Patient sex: F
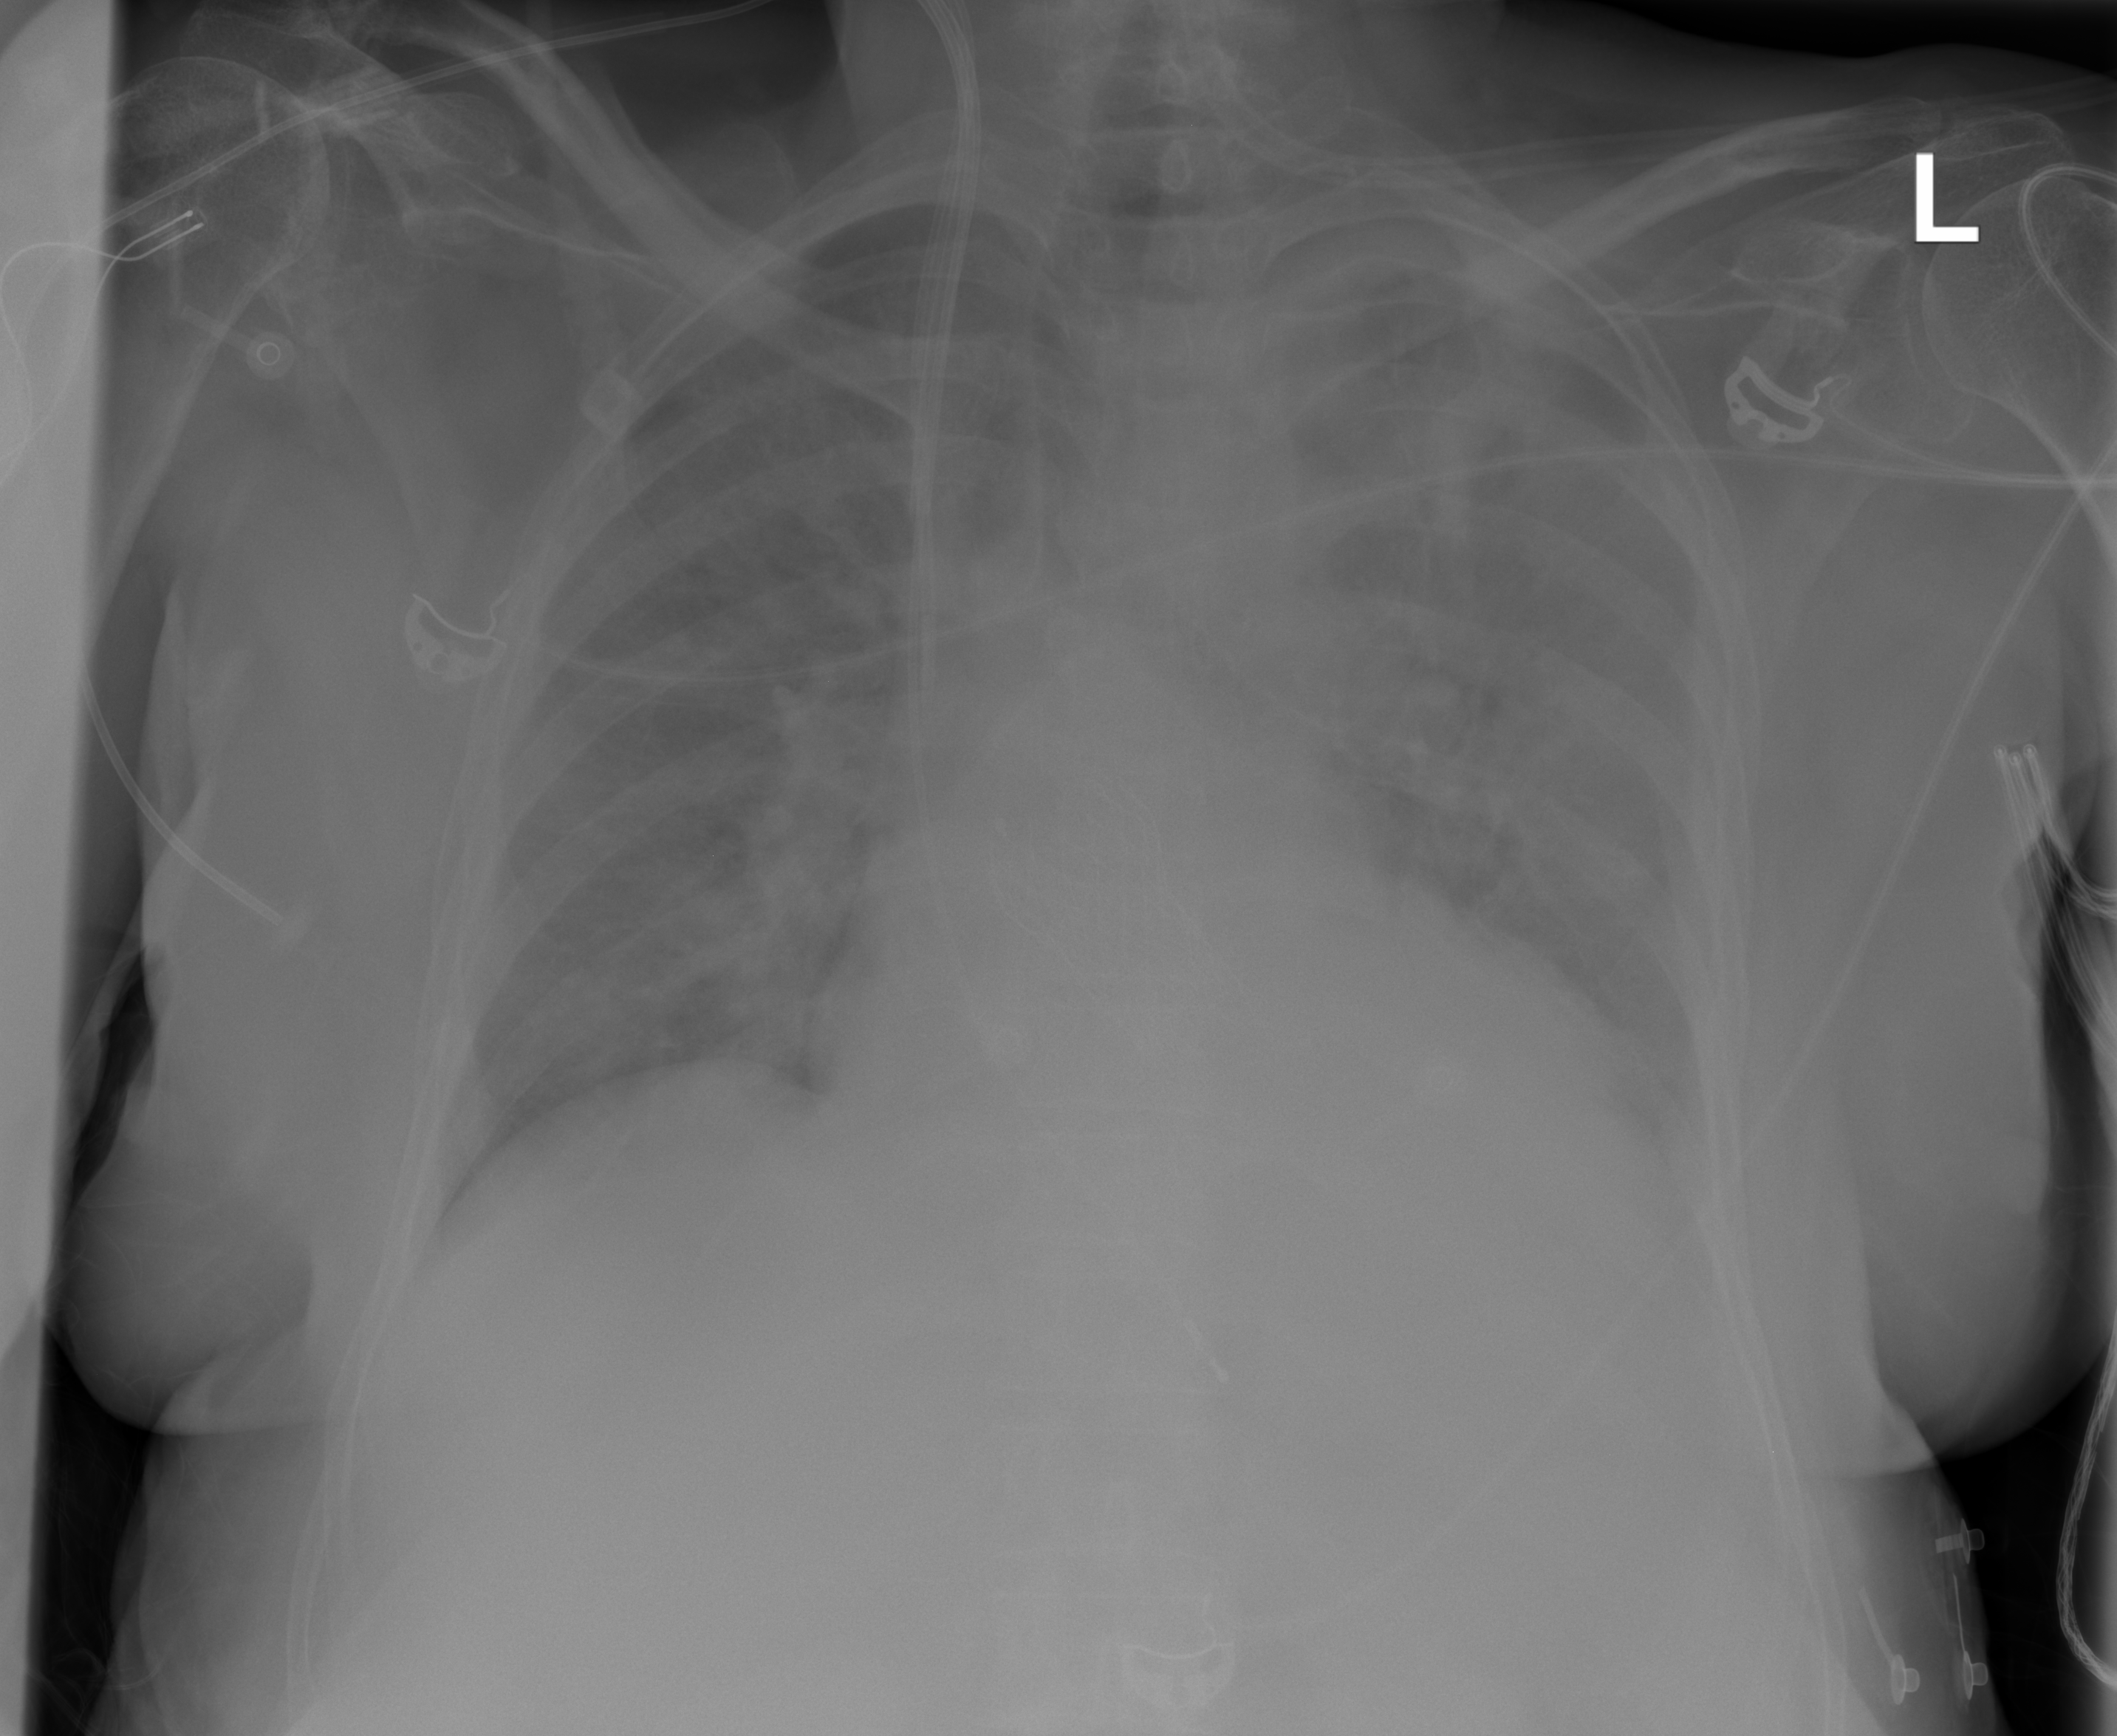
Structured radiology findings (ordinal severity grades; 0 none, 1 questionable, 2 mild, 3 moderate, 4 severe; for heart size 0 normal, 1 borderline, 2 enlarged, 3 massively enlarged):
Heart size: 2
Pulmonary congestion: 3
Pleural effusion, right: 3
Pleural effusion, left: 3
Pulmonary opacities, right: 3
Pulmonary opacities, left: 3
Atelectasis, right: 2
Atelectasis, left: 2